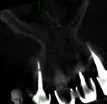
Fig. 6CBCT 5 years follow up.
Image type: radiology (ct)